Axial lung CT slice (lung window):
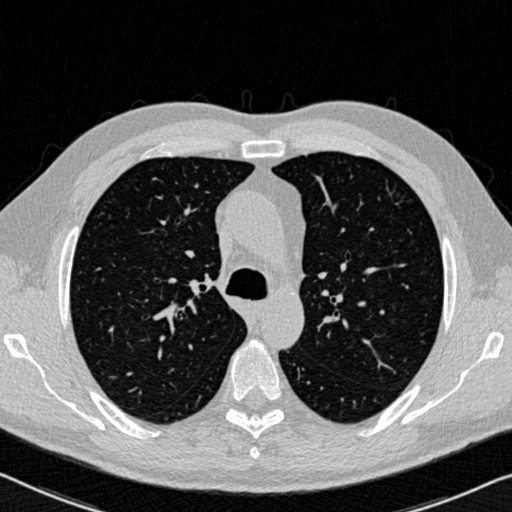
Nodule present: no